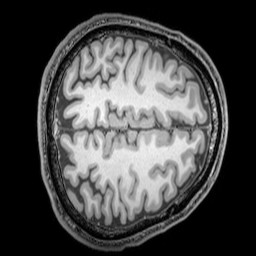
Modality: T1w
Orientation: axial
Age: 24
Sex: male
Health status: healthy
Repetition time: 0.081 s
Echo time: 0.037 s